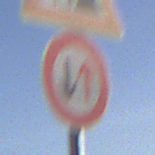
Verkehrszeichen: VorrangDesGegenverkehrs
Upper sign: Arbeitsstelle
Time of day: MorningAfternoon
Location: Outdoor (RoadRail)
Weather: PartlyCloudy
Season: NotSpecified
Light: Natural